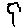
Label: tree